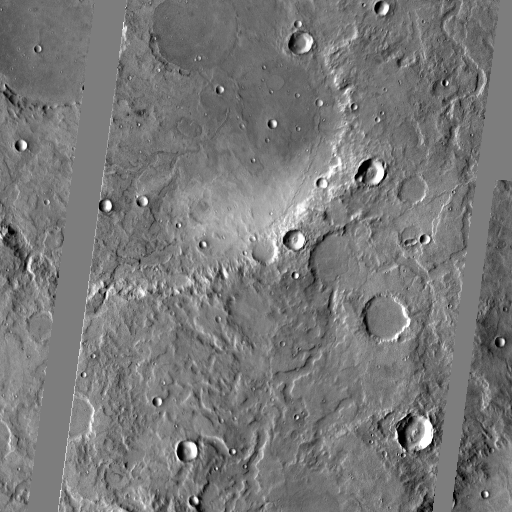
Crater classes present: Background, Other, Layered, Buried